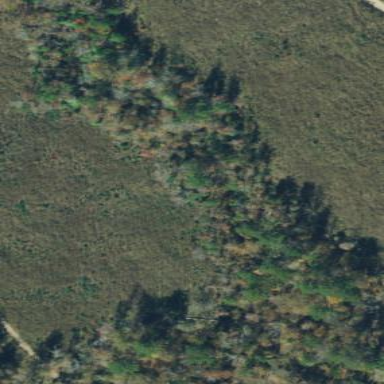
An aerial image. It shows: Mixed woodland with variety of leaf types and cycles.